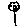
Label: flower